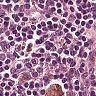
Metastatic tissue present: no